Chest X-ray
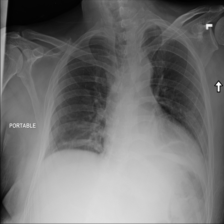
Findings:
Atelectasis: negative
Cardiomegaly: negative
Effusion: negative
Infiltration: negative
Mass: negative
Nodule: negative
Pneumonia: negative
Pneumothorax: negative
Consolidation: negative
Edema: negative
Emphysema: negative
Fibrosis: negative
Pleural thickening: negative
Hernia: negative